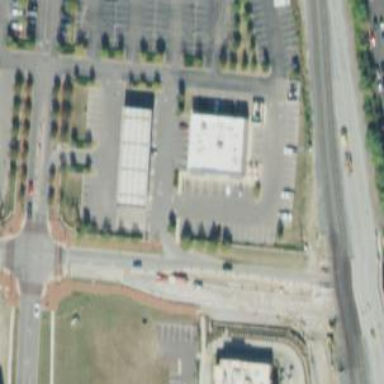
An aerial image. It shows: Convenience shop.